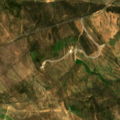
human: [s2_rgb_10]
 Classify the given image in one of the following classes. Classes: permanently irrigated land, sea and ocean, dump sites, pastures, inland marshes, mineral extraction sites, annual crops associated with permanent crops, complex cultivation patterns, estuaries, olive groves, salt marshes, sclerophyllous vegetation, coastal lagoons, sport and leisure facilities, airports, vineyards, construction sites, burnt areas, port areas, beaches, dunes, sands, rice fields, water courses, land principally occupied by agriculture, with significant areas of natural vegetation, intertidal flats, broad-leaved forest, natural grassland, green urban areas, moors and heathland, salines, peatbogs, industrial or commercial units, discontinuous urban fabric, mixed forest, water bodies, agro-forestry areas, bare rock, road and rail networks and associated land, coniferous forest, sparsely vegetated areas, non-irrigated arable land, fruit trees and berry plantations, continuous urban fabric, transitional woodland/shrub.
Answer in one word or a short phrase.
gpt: non-irrigated arable land, pastures, land principally occupied by agriculture, with significant areas of natural vegetation, agro-forestry areas, transitional woodland/shrub